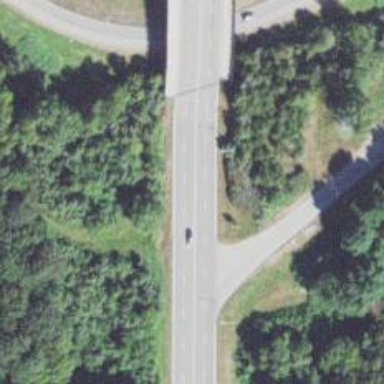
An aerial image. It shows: Trunk highway.